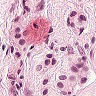
Metastatic tissue present: yes